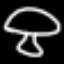
Label: mushroom